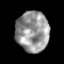
Tissue: skin
Cell type: Epithelial cells
Senescence score: 0.2615
Nuclear area (px): 1301
Mean DAPI intensity: 151.071